Question: I am creating
"Inscribe a Circle in a Triangle using a canvas". But facing lots of problem. Well I tried to draw and Triangle in the middle of the canvas though its created i am wondering where to start drawing an circle which could be perfectly work for me.
With respective to mathematically I knew to draw circle, but when it comes to java script i am stuck.
kindly help me.
Thanks.
i have tried the following code to draw an traing at center of the canvas:-
'''
var c=document.getElementById("myCanvas");
var context =c.getContext("2d");
check(ctx, 100, c.width/2, c.height/2);
function check(ctx, side, cx, cy){
var h = side * (Math.sqrt(3)/2);
ctx.strokeStyle = "black";
ctx.save();
ctx.translate(cx, cy);
ctx.beginPath();
ctx.moveTo(0,-h/2);
ctx.lineTo(-side/2, h / 2); // line a
ctx.lineTo(side /2, h / 2); // line b
ctx.lineTo(0,-h /2); // line c
ctx.stroke();
ctx.closePath();
ctx.save();
}
'''

like this i want..
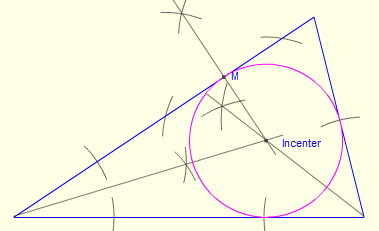
Answer: Ok check this .. <URL>
> Radius of circle inscribed in equilateral triangle = Sqrt(3)/6 * side
of triangle;
'''
window.onload = function()
{
var c=document.getElementById("myCanvas");
var context =c.getContext("2d");
check(context,100,c.width/2,c.height/2);
circle(context,100,c.width/2,c.height/2);
}
function check(ctx, side, cx, cy){
var h = side * (Math.sqrt(3)/2);
ctx.strokeStyle = "black";
ctx.save();
ctx.translate(cx, cy);
ctx.beginPath();
ctx.moveTo(0,-h/2);
ctx.lineTo(-side/2, h / 2); // line a
ctx.lineTo(side /2, h / 2); // line b
ctx.lineTo(0,-h /2); // line c
ctx.stroke();
ctx.closePath();
ctx.restore();
}
function circle(ctx,side,cx,cy)
{
var h = side * (Math.sqrt(3)/2);
var radius = Math.sqrt(3)/6 * side; // Radius of the circle
cy = cy + h/2 - radius; // Center Y of circle
ctx.beginPath();
ctx.arc(cx,cy,radius,0,Math.PI * 2,false);
ctx.stroke();
ctx.closePath();
}
'''
Check all formulas to find the radius of circle inscribed in different triangles <URL>